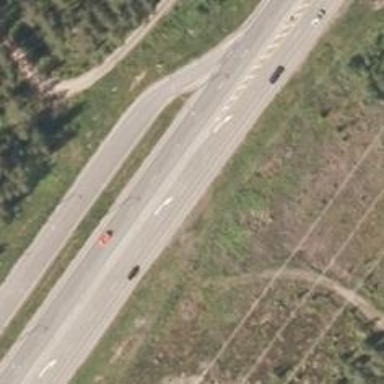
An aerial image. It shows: Asphalt road classified as trunk highway.